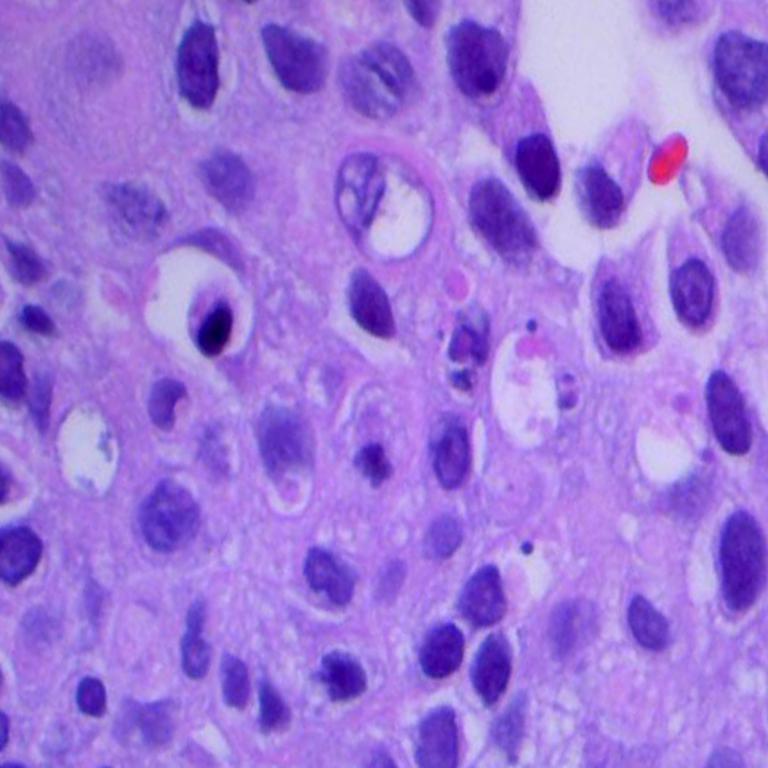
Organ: lung
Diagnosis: squamous carcinomas